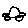
Label: car